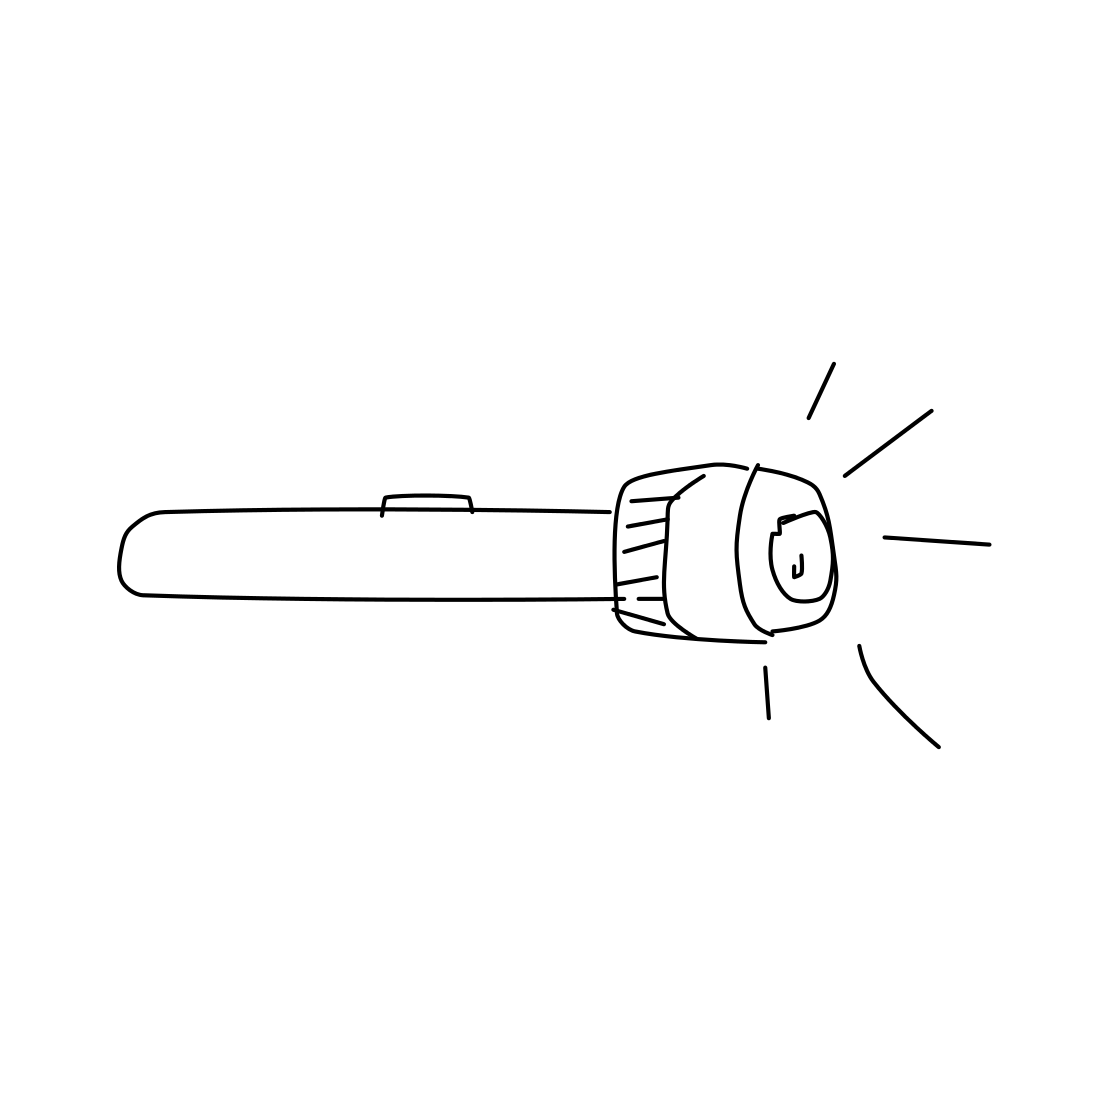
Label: flashlight